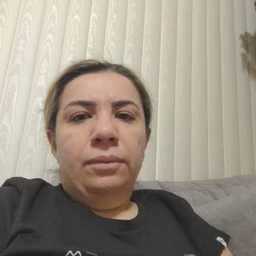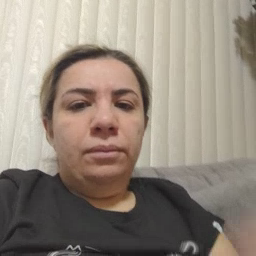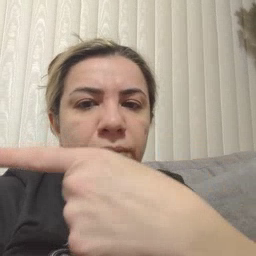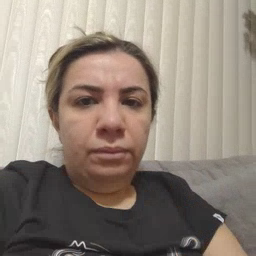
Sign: hesheit